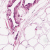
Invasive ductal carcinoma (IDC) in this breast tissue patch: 0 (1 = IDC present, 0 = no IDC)